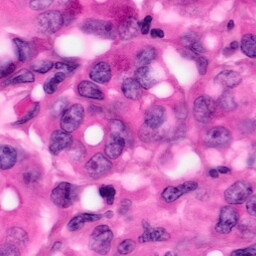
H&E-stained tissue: Pancreatic